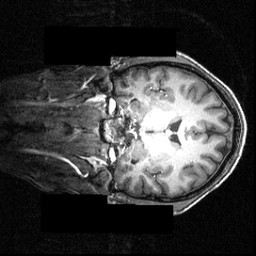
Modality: T1w
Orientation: coronal
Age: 26
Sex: male
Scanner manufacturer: siemens
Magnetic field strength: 3.951 T
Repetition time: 1.5 s
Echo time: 0.00335 s